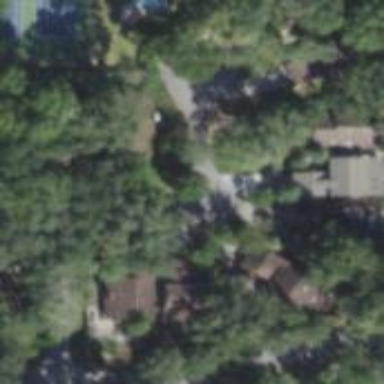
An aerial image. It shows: Driveway.